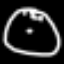
Label: clock